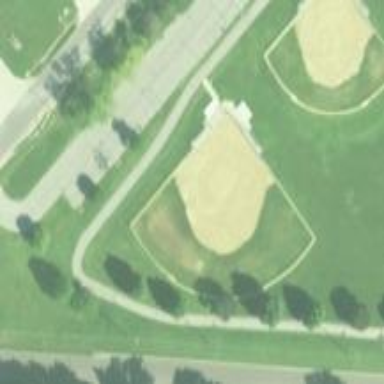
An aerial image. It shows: Baseball pitch for leisure land activities.